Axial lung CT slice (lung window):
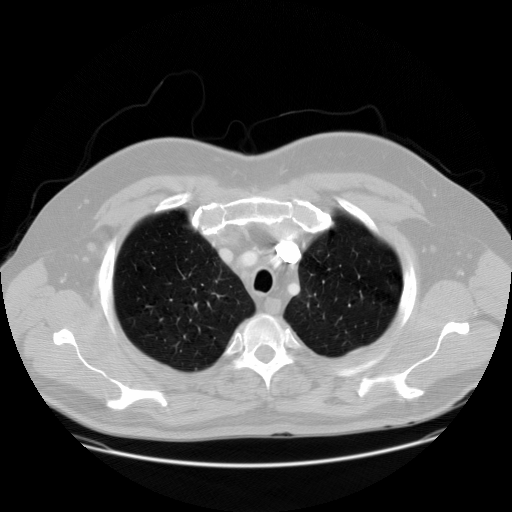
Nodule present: no